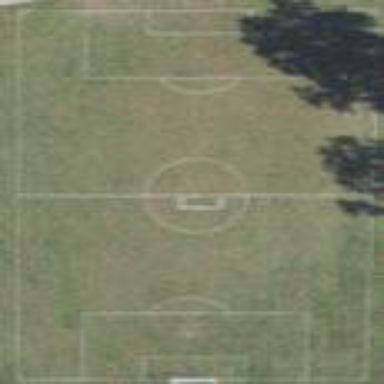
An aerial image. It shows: Soccer pitch for outdoor sports and leisure activities.